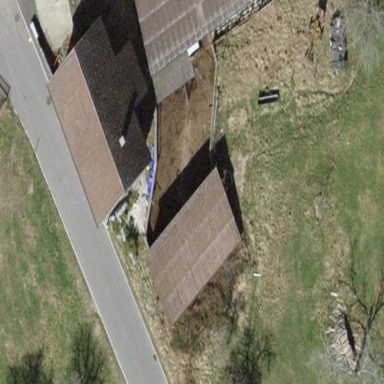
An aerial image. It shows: Stable building.